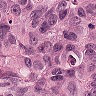
Metastatic tissue present: yes